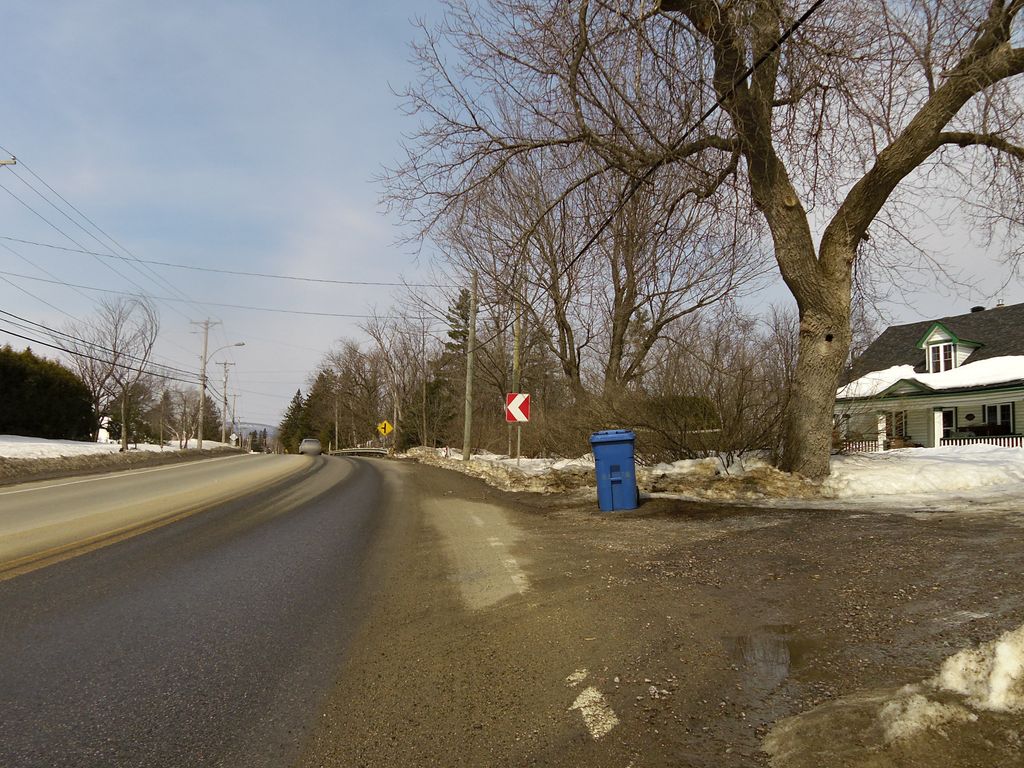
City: ottawa-gatineau